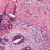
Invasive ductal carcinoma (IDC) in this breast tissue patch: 1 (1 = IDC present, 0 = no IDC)